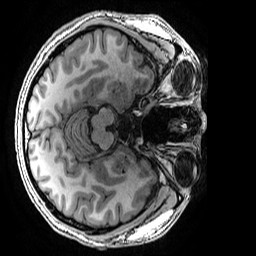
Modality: T1w
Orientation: axial
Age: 21
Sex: male
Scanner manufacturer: ge
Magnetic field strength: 3 T
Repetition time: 0.007 s
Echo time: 0.00342 s